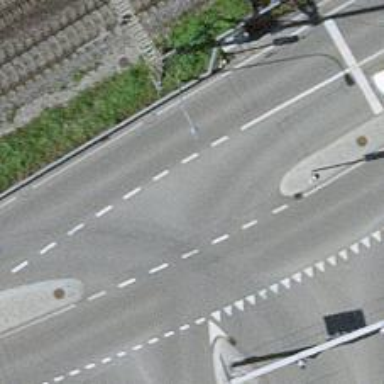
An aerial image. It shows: Road with traffic signals.